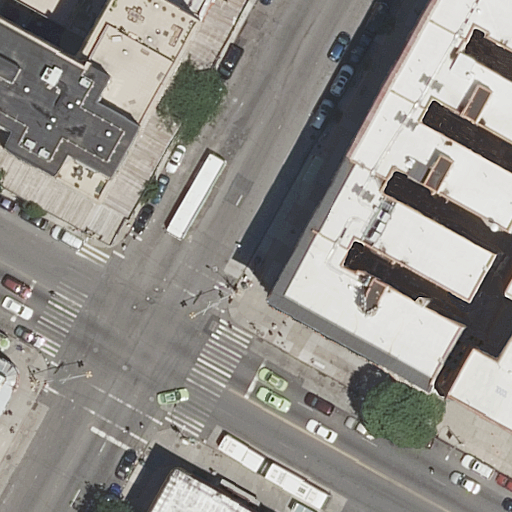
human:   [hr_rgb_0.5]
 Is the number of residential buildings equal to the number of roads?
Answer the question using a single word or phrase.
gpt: no

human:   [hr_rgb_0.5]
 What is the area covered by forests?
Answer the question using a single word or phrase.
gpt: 0m2

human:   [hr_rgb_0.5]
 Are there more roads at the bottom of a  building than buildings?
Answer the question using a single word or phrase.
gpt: no

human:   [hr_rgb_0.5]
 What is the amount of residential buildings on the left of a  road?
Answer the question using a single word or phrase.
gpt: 2

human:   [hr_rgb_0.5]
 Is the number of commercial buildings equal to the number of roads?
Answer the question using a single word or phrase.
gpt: no

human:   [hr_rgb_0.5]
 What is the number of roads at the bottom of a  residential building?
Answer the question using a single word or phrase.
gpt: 2

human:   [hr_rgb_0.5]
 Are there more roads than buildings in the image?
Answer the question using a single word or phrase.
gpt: no

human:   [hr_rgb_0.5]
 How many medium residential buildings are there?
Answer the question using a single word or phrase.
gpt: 5

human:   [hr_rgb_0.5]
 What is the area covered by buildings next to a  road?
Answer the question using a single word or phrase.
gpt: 8308m2

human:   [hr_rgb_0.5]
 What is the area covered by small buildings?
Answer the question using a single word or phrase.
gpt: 161m2

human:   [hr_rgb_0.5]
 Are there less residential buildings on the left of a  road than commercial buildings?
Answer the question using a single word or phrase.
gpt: no

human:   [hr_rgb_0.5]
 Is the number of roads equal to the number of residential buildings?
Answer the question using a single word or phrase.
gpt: no

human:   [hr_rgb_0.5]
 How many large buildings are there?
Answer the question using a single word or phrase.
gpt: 3

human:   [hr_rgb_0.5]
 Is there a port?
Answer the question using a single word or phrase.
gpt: no

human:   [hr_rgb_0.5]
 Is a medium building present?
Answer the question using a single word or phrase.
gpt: yes

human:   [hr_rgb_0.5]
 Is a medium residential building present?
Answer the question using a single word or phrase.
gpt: yes

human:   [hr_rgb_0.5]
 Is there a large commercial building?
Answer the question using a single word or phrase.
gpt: no

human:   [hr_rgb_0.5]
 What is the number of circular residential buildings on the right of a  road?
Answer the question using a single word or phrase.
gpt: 0

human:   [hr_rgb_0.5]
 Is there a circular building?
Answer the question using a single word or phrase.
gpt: no

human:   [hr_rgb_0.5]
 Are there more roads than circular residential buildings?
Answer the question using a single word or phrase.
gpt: yes

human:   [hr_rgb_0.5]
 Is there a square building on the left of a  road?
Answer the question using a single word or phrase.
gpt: no

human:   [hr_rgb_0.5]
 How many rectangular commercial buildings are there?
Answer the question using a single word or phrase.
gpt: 0

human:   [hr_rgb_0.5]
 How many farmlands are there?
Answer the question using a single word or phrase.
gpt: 0

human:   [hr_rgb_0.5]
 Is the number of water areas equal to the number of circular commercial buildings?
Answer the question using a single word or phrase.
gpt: yes

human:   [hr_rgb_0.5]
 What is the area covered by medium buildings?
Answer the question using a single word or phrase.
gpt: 1759m2

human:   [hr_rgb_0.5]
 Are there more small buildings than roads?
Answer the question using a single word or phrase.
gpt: no

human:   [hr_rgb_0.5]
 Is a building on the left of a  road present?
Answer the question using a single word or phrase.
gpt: yes

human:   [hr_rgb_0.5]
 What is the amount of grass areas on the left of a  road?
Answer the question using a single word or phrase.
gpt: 0

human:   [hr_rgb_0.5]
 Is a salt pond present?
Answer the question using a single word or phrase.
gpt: no

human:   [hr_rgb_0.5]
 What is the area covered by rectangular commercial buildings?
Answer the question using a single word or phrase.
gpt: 0m2

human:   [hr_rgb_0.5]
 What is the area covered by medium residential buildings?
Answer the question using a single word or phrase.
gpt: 1759m2

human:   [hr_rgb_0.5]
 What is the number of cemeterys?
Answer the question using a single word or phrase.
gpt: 0

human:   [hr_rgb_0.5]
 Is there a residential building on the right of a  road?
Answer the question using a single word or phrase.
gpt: yes

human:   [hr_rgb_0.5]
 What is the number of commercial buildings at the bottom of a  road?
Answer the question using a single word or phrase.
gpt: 0

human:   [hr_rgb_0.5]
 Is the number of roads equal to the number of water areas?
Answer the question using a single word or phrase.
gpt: no

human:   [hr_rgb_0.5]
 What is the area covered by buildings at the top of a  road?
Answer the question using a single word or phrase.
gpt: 2965m2